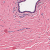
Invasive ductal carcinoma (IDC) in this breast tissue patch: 0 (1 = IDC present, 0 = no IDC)